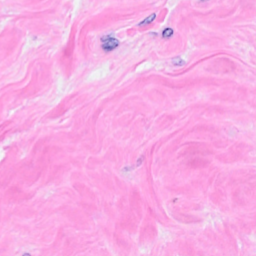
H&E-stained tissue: Breast